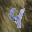
Label: 4